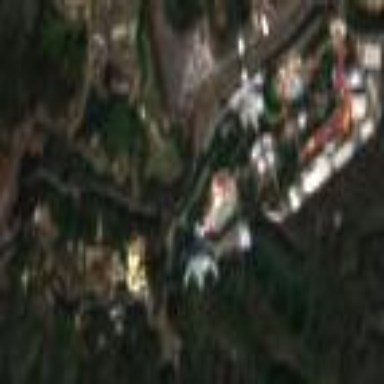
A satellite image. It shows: Theme park.